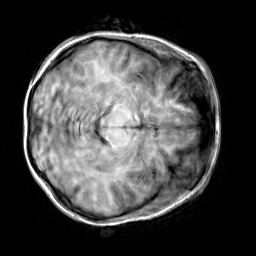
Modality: T1w
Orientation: axial
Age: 22
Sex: female
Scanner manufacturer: siemens
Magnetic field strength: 3 T
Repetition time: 2.3 s
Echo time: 0.00303 s